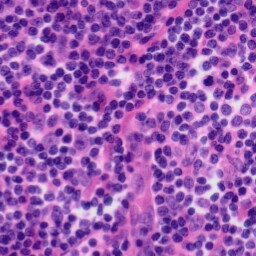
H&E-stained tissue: Tonsil